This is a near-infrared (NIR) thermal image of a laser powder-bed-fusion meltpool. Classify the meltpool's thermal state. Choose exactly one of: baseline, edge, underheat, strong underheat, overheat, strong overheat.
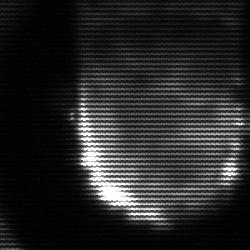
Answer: baseline